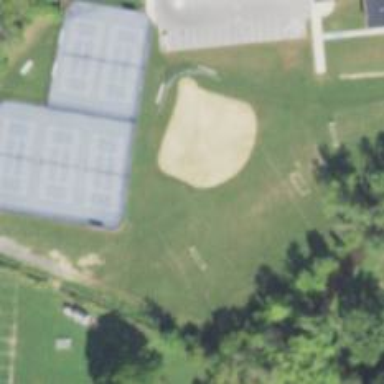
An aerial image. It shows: Baseball pitch for leisure and sports activities.